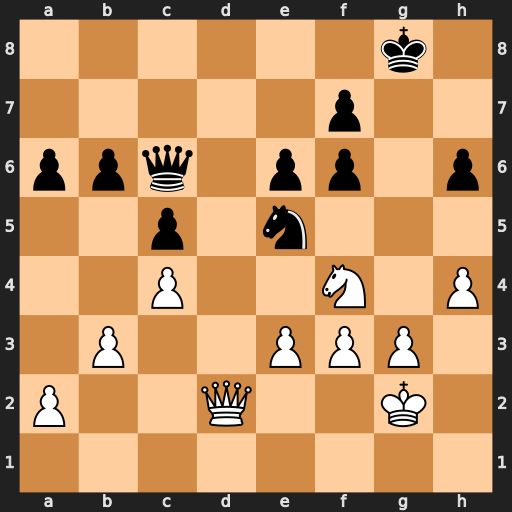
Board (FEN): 6k1/5p2/ppq1pp1p/2p1n3/2P2N1P/1P2PPP1/P2Q2K1/8
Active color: w
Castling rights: -
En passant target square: -
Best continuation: Qd8+ Kh7 e4 Qd7 Qxf6 Qd2+ Kh3 Qf2 Qxe5